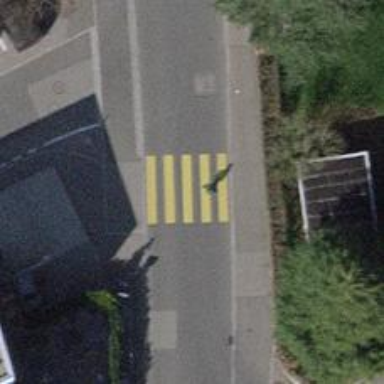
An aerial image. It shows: Zebra crossing on the road.